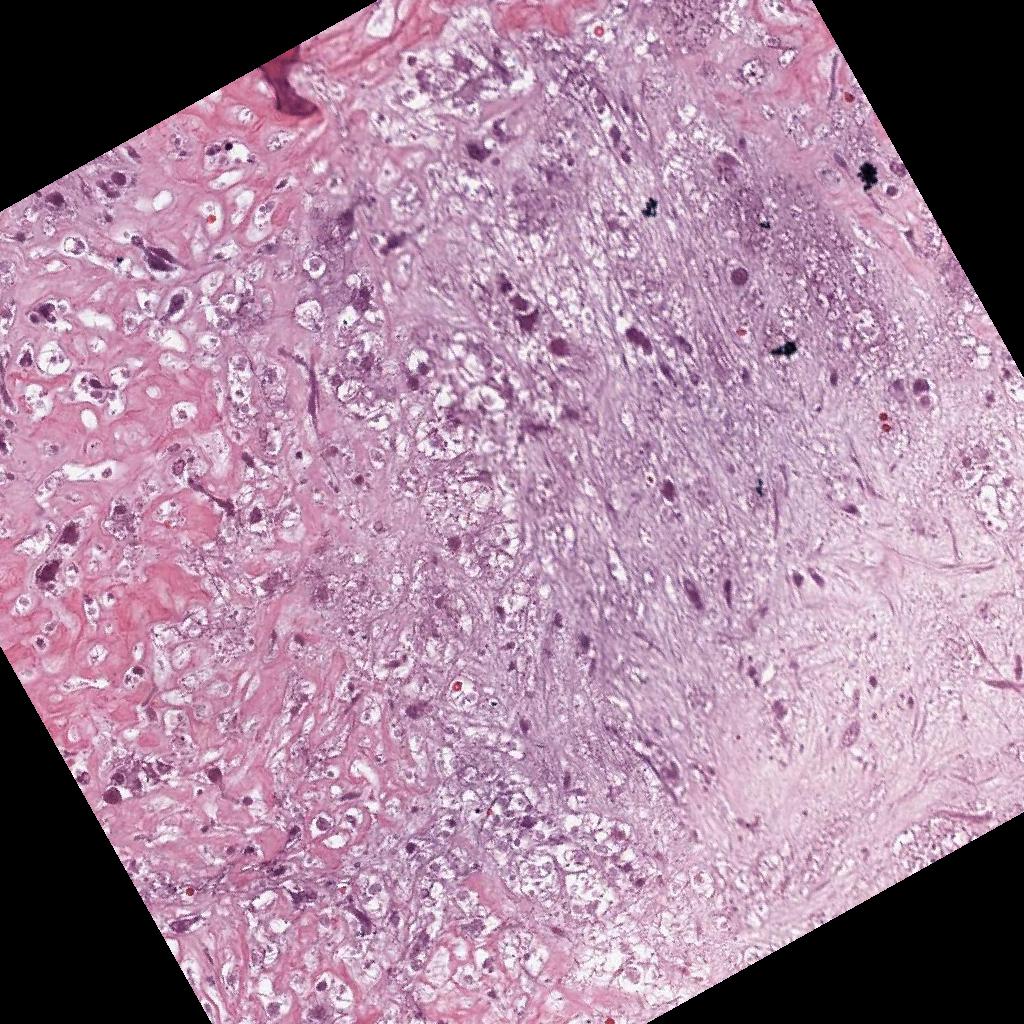
Label: Viable